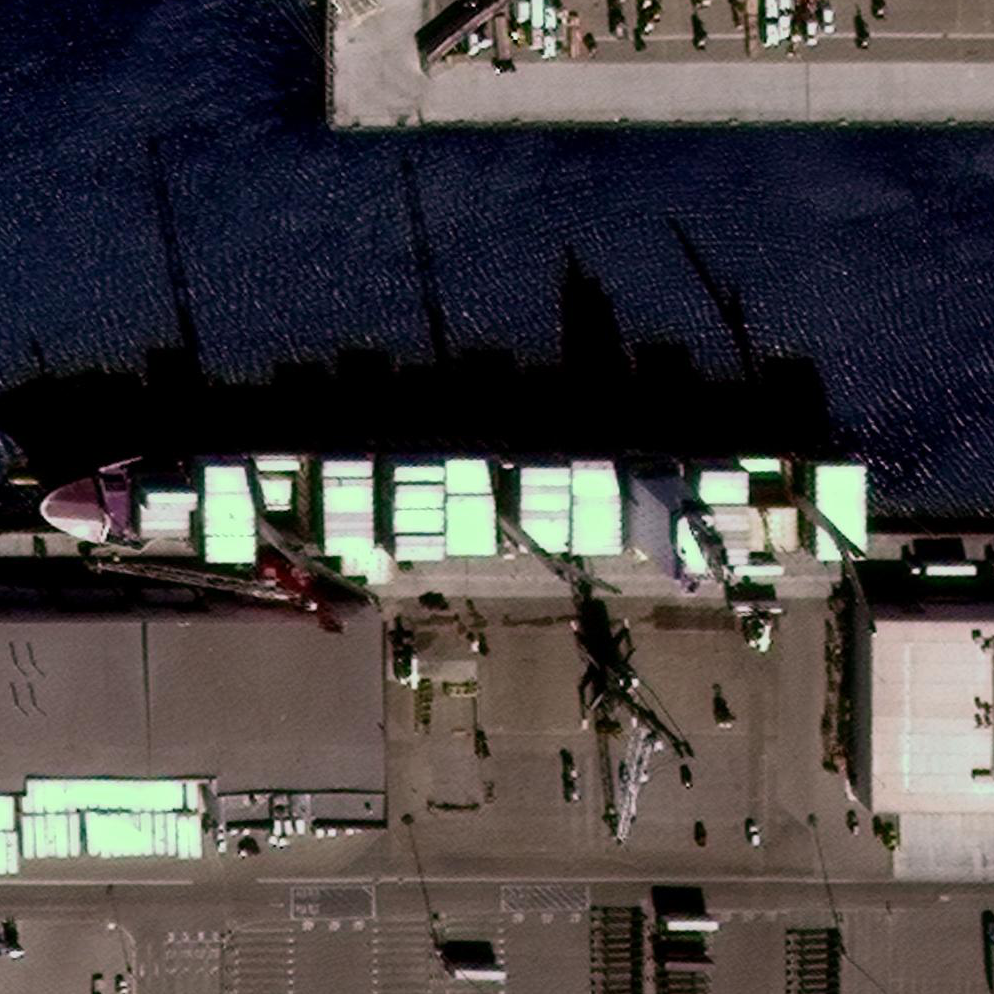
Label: Container_ship